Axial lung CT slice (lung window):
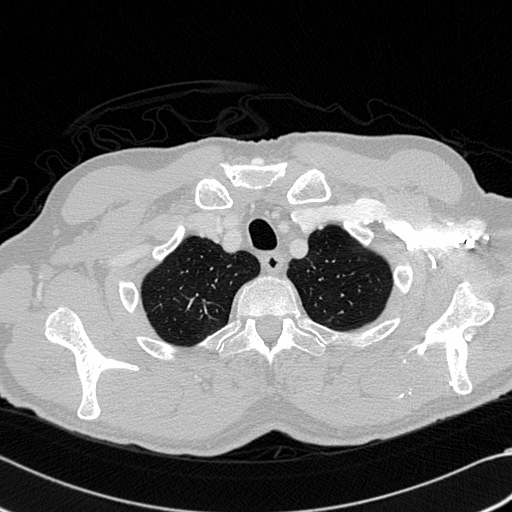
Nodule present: no